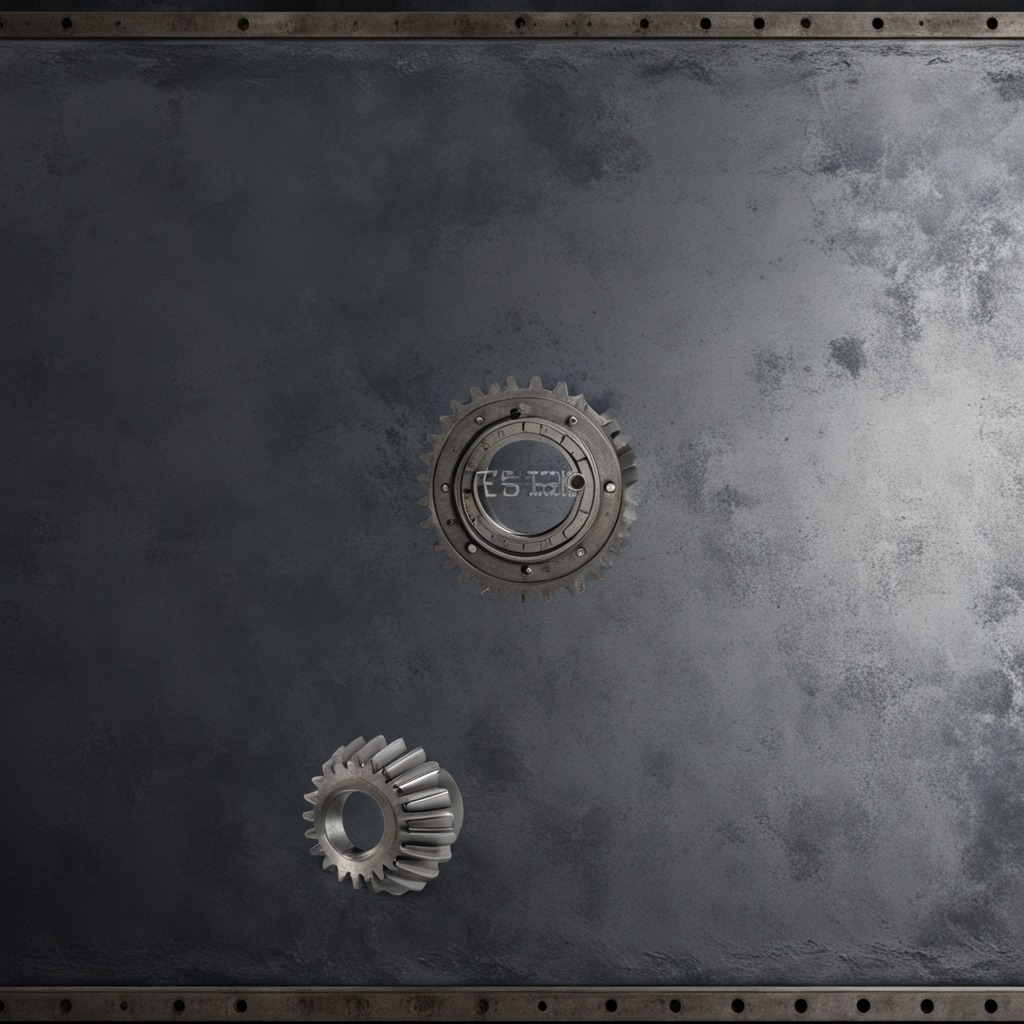
A steel gear with teeth lies on a cold steel table in a mining workshop.